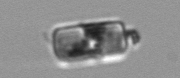
Label: Guinardia_delicatula